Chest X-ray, AP view. Patient: 73 years old, sex F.
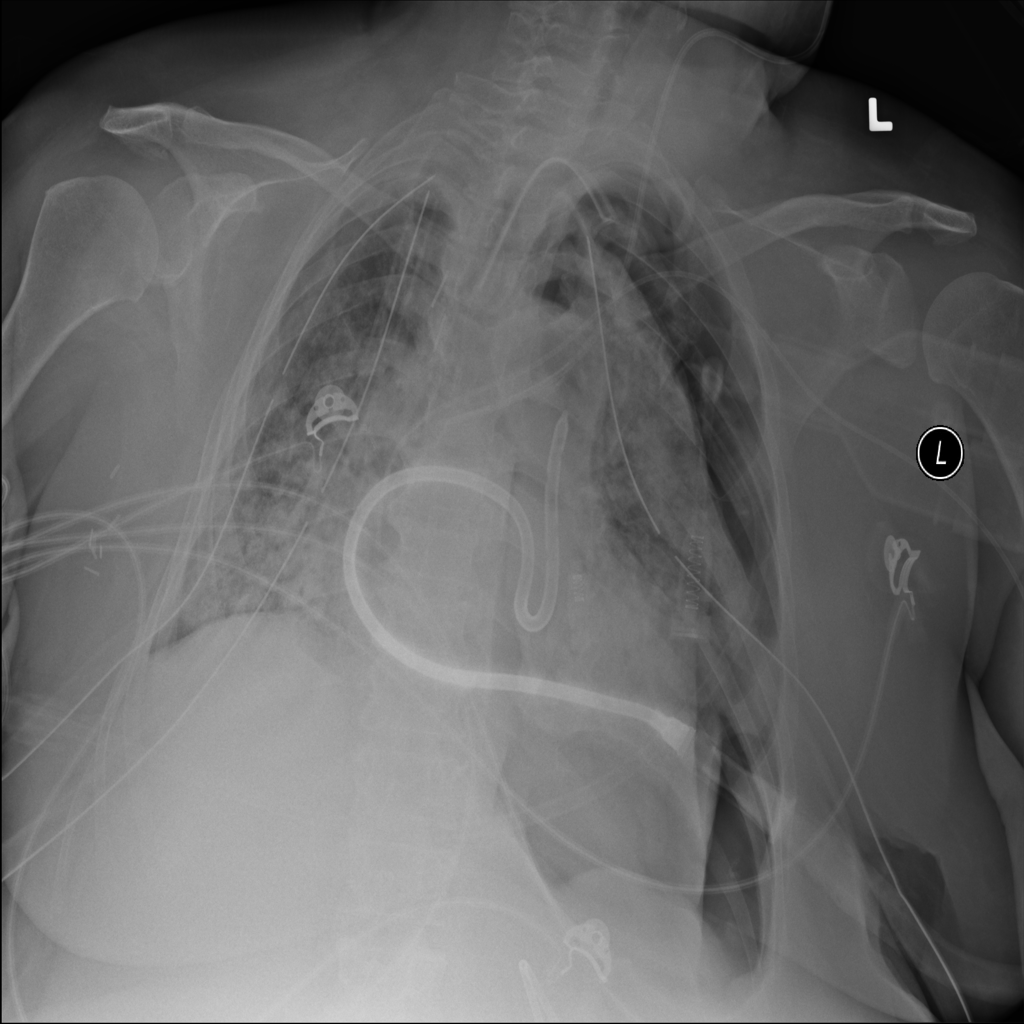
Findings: Pneumothorax